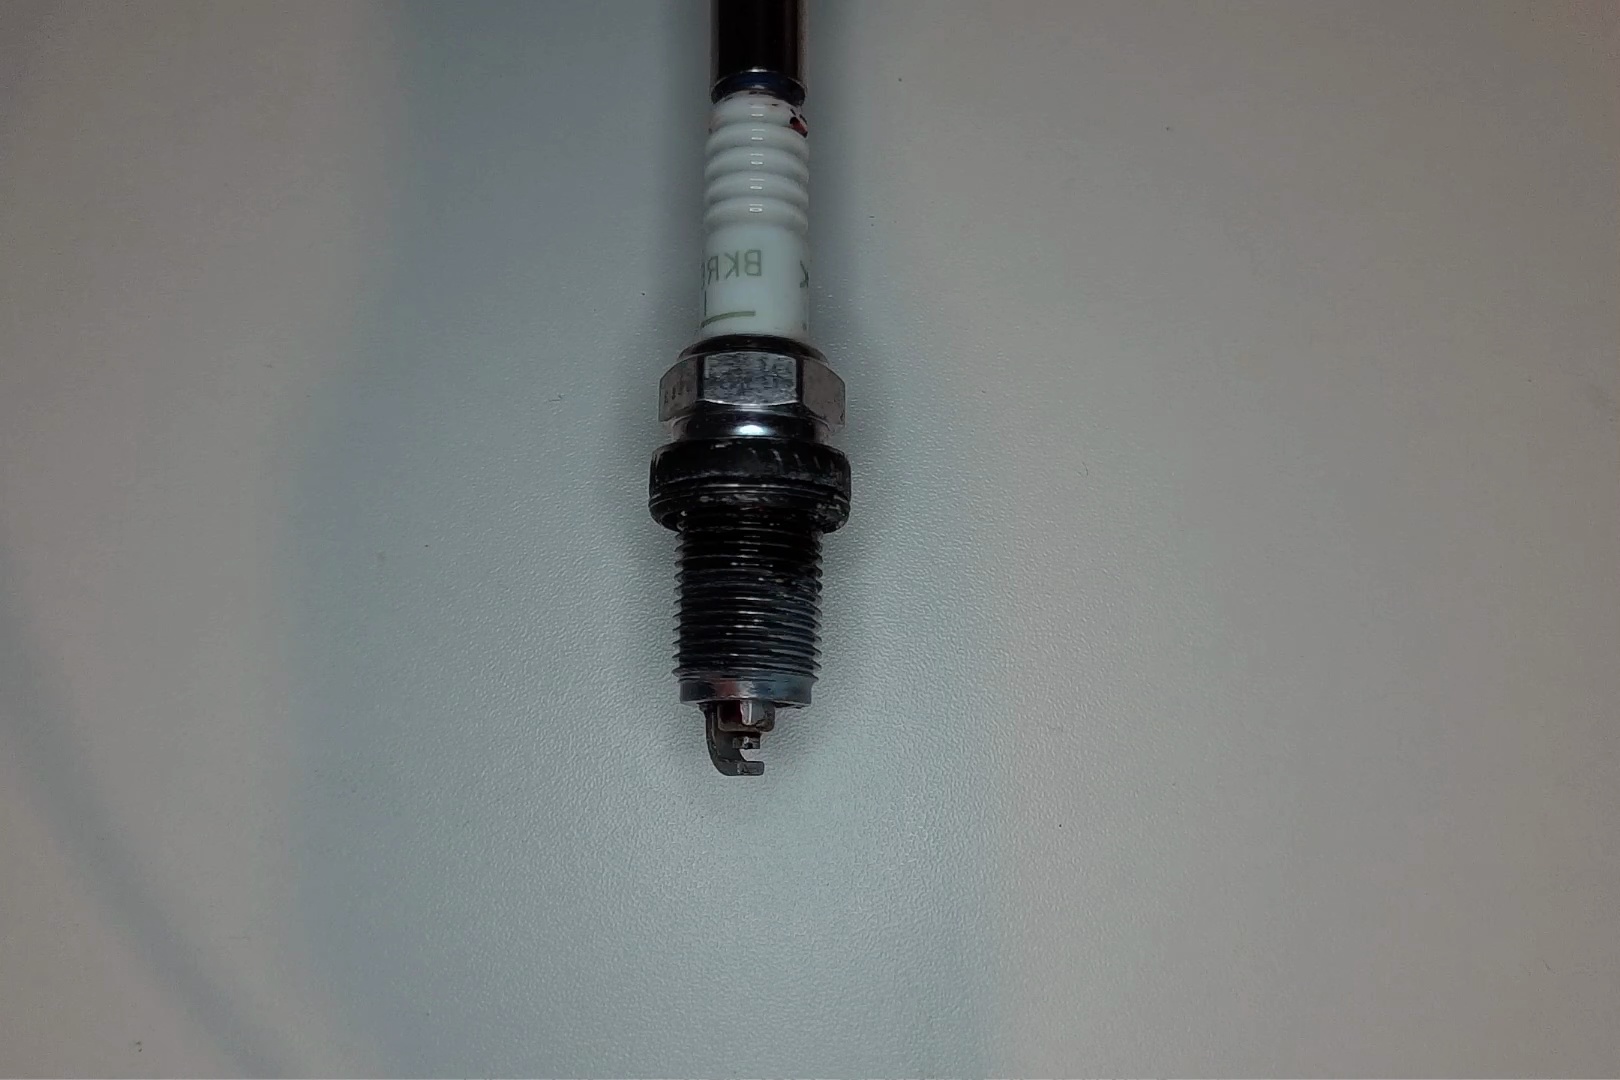
Label: anomaly